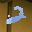
Label: 2